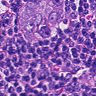
Metastatic tissue present: yes